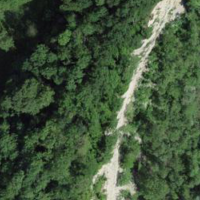
EUNIS habitat code: 41
Species observed at this site:
Aegithalos caudatus
Anas platyrhynchos